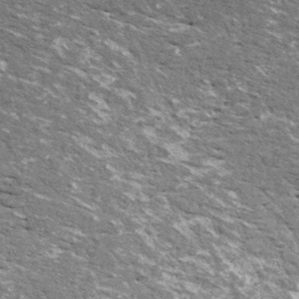
Label: frost